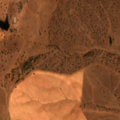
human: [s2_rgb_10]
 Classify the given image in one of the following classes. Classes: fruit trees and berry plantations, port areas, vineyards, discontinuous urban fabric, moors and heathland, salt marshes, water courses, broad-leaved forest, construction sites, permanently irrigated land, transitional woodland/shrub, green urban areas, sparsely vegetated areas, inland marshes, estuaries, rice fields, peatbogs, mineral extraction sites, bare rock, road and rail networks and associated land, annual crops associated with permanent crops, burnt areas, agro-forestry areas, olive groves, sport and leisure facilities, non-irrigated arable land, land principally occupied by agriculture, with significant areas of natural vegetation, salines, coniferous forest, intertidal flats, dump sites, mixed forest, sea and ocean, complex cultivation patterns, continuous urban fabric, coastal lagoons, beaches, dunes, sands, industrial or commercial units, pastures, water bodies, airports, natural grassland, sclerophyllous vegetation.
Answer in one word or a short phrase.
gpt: non-irrigated arable land, permanently irrigated land, pastures, agro-forestry areas, water bodies